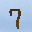
Label: 7